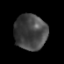
Tissue: prostate
Cell type: T cells
Senescence score: 0.2374
Nuclear area (px): 1134
Mean DAPI intensity: 67.772